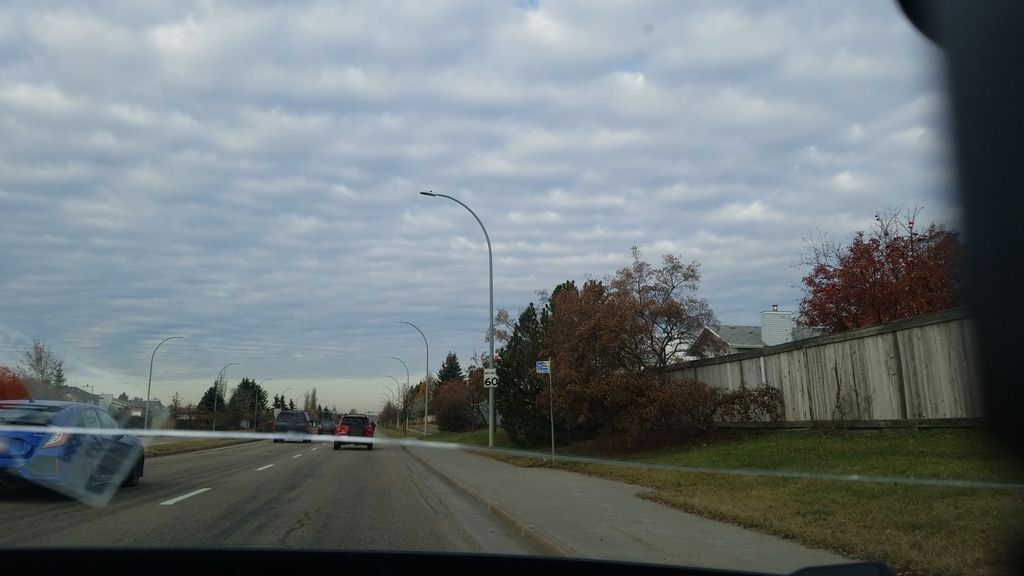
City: edmonton